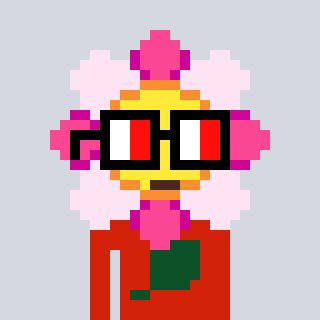
a pixel art character with square glasses with black frames and red eyes, a flower-shaped head and a red-colored body on a cool background